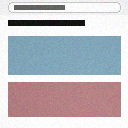
Screen state: on